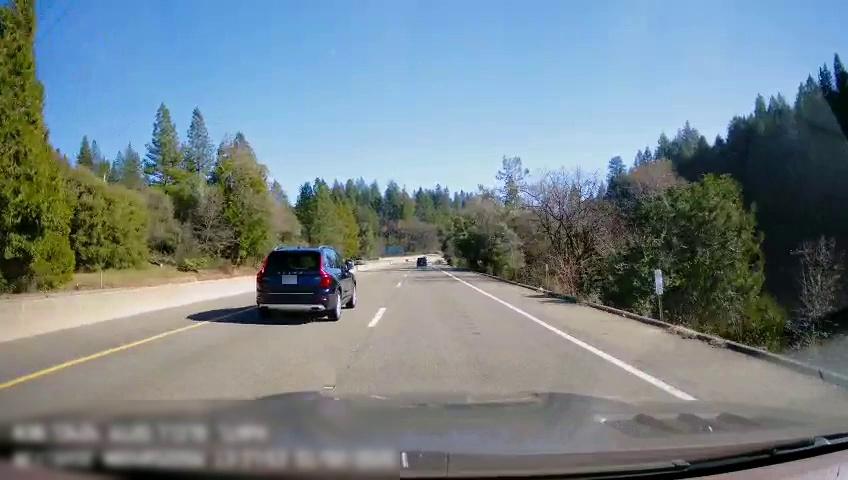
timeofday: Day
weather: Sunny
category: Drivable Space
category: Vehicles | SUV
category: Vehicles | Car
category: Lanes | Current Lane
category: Lanes | Current Lane
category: Lanes | Alternate Lane